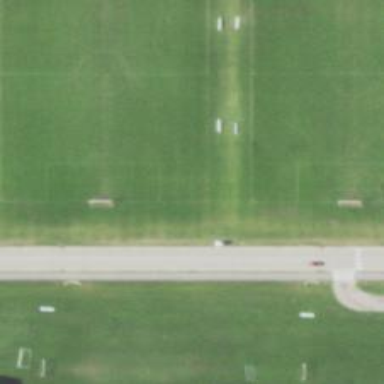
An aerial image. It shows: Soccer pitch designated for leisure and sports activities.